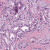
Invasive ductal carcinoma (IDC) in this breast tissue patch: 1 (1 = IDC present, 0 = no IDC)